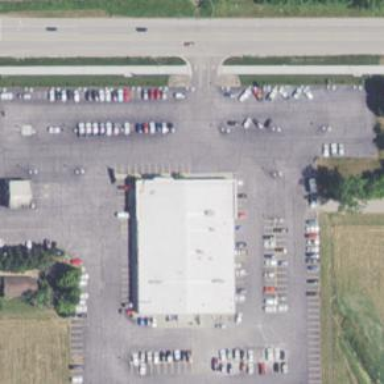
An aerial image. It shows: Retail area.